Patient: sex M, age 46
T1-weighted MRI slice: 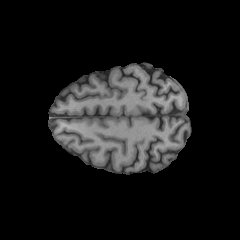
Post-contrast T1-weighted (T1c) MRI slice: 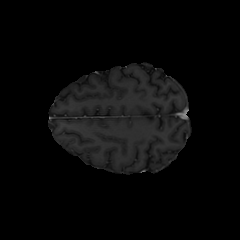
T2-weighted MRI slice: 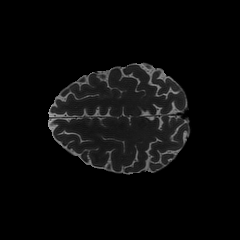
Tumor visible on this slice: no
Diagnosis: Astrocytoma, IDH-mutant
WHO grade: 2